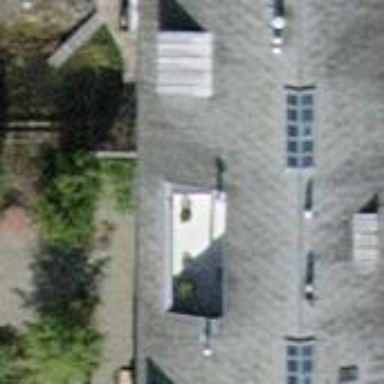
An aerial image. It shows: Gabled roof house.